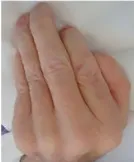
Clinical and radiomorphological characteristics of an aged case of DOORS syndrome. Regarding limb alterations, onychodystrophy, and abnormal fingers and toes with small distal phalanges were detected (E-H).
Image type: medical_photograph (other_medical_photograph)